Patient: sex F, age 89
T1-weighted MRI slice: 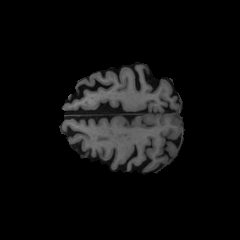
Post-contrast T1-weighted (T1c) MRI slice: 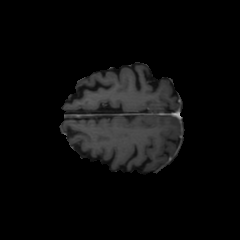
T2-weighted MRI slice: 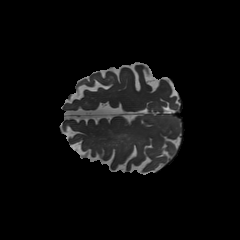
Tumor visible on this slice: no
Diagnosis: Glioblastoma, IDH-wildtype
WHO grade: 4